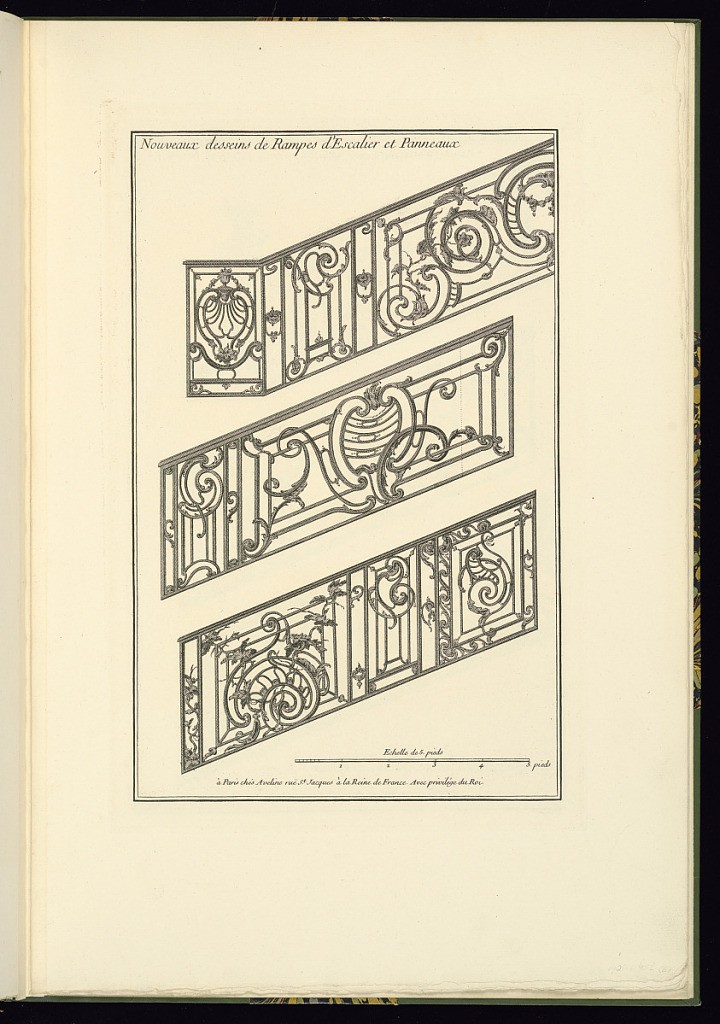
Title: Nouveaux desseins de Rampes d’Escalier et Panneaux
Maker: Pierre Edme Babel, French, 1720–1775
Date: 1890–1910
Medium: Facsimile of the original etching (photomechanical or lithography)
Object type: Print
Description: Three designs for wrought iron or metalwork staircase balustrades featuring scrolling leaves, c-scrolls, s-scrolls, fleurons, flowers, and foliate branches. The plate is titled, with a scale below. This is a late 19th-early 20th-century reproduction from a series first published between 1738-1743.